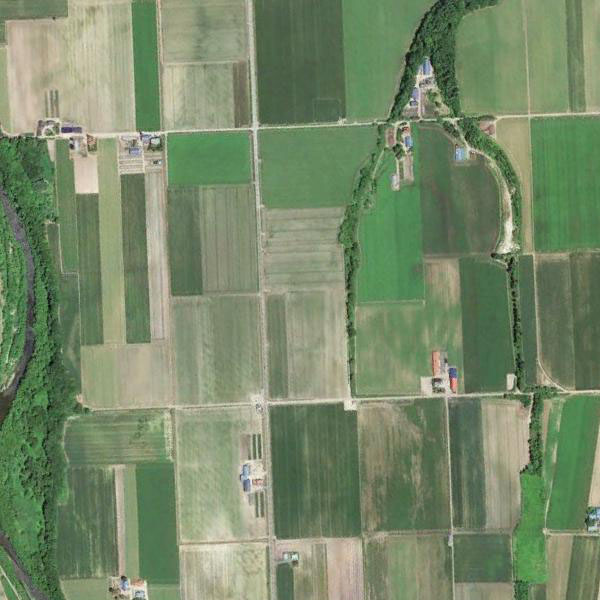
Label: Farmland